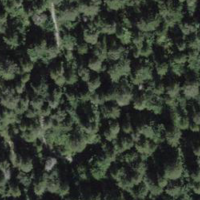
EUNIS habitat code: 43
Species observed at this site:
Platanthera bifolia